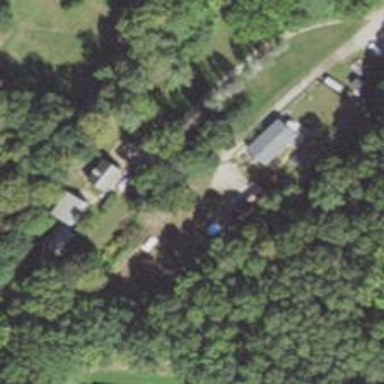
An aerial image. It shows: Residential driveway used as service road.